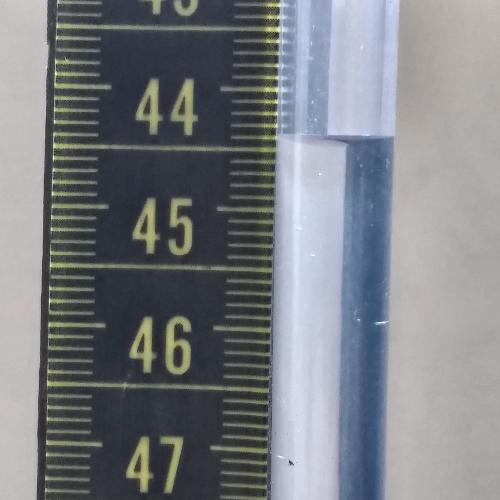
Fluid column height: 44.4 cm